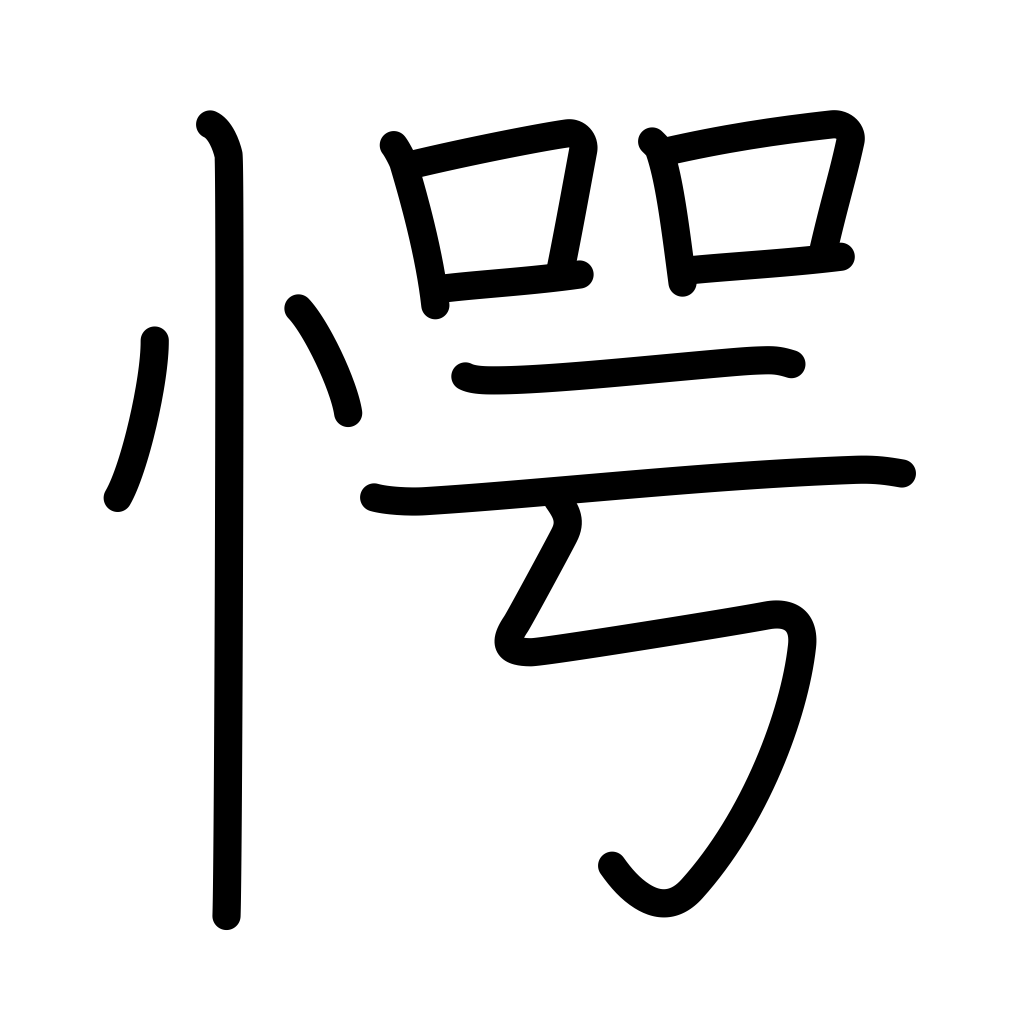
Meaning: surprised, frightened